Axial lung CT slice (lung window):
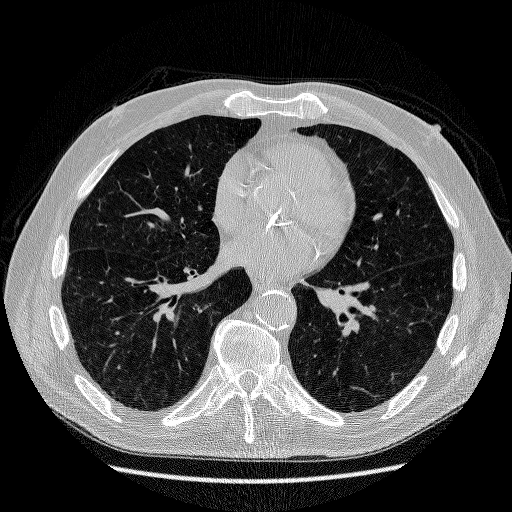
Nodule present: no